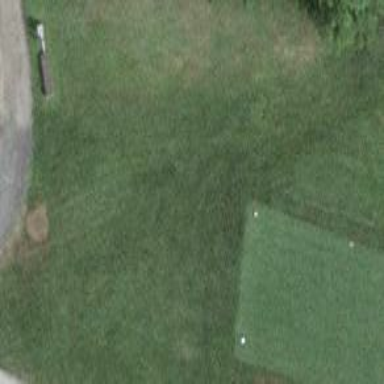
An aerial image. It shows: Grass area designated as golf tee.